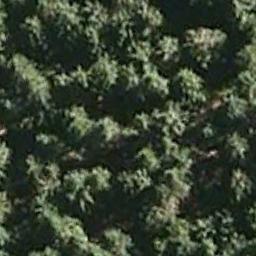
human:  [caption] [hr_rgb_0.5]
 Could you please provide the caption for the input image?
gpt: Many green trees are in a forest and the leaves cast a black shadow .

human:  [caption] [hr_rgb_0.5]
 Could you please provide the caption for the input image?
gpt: The forest is full of green trees .

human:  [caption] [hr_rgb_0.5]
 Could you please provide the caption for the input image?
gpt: The forest has a lot of randomly arranged green trees .

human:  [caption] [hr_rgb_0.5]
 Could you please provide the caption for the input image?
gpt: This is a dense forest .

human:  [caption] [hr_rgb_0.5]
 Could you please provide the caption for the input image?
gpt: A green forest with many trees .